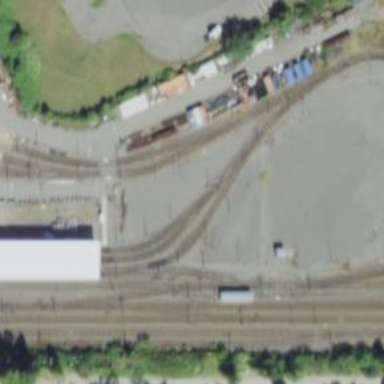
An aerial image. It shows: Light rail yard with electrified contact lines.